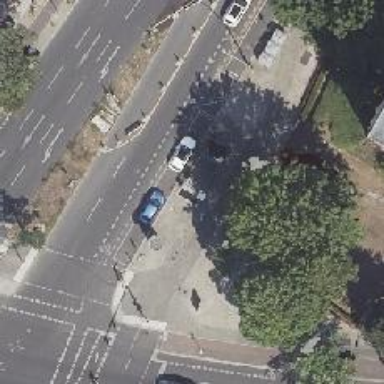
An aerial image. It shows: Subway entrance.